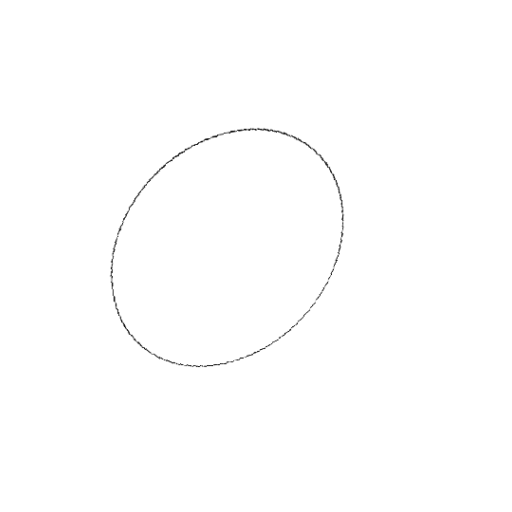
Crossing number: 0